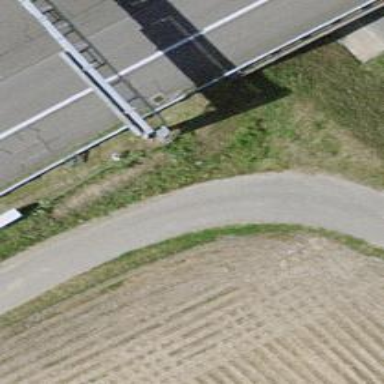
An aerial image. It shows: Gantry structure.